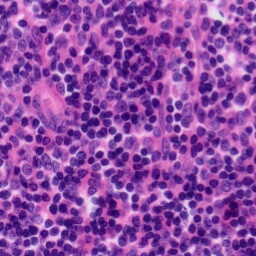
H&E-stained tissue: Tonsil